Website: apple
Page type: account-selection
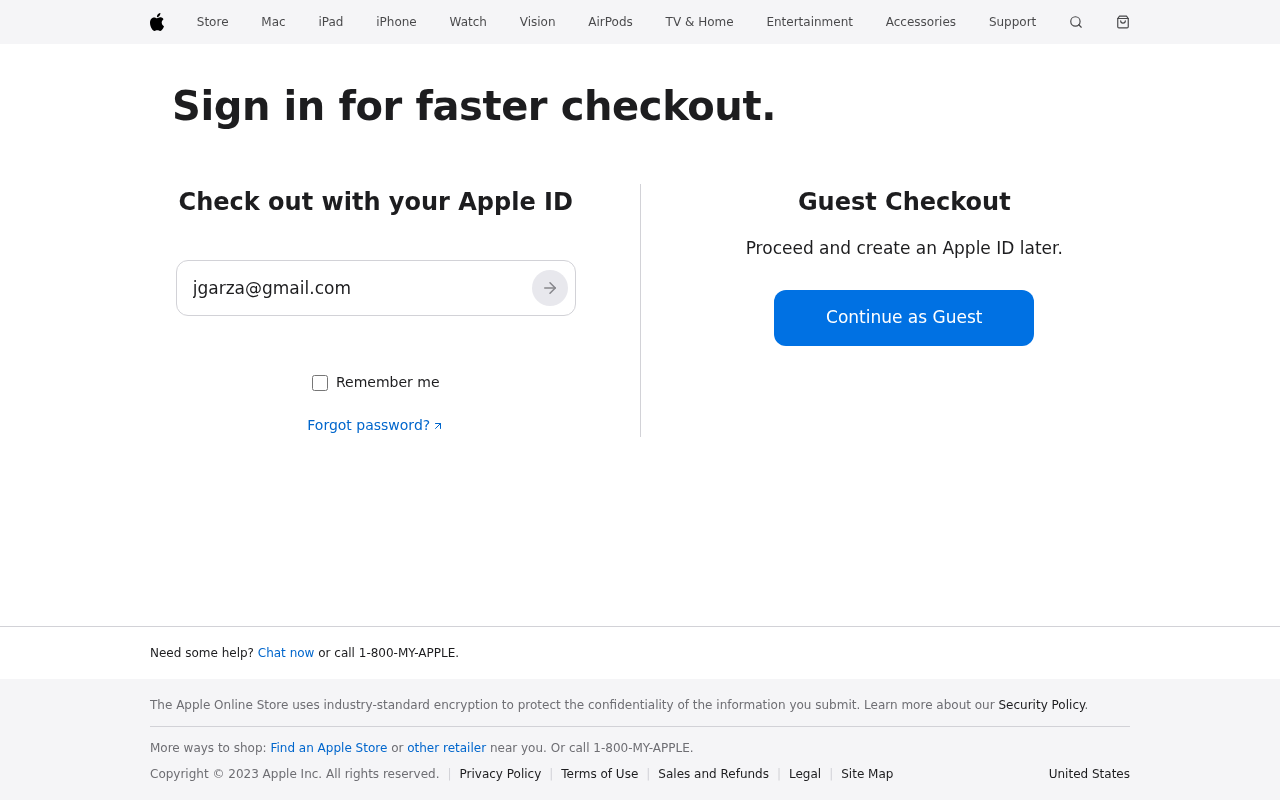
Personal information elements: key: PII_EMAIL
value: jgarza@gmail.com